Interaction volume radius: 5 \u00c5
Interaction volume height: 30 \u00c5
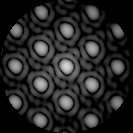
Disorder parameter: 0.02151